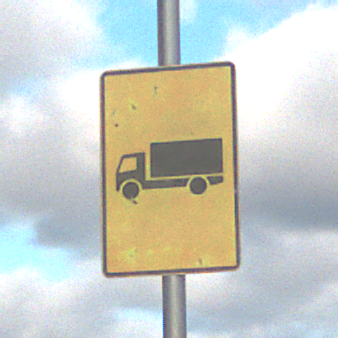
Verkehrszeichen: KFZZulaessigeGesamtmasse3Komma5TOhnePfeilsymbol
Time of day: SunriseSunset
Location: Outdoor (RoadRail)
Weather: PartlyCloudy
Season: NotSpecified
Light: Natural